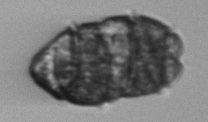
Label: Margalefidinium